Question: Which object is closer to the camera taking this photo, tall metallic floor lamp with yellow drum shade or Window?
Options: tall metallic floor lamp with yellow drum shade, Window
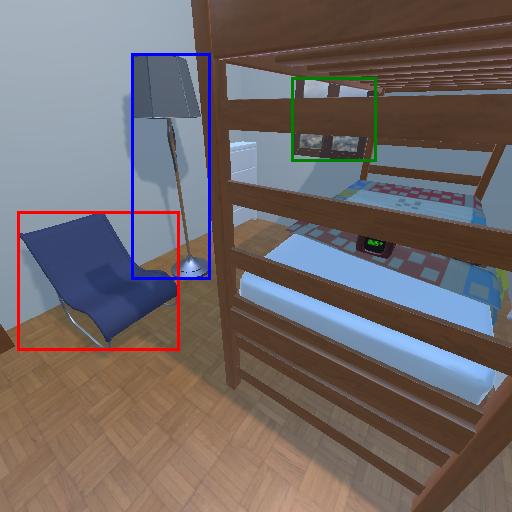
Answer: tall metallic floor lamp with yellow drum shade